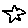
Label: star